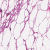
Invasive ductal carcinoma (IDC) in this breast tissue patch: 0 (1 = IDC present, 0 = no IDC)